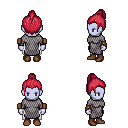
a pixel art fantasy rpg character, female body template, dark elf, purple skin, chain mail, white pants, ruby red short topknot hairstyle, leather bracers, brown shoes, four views (front, back, left, right), 2x2 character sprite sheet, small pixel art, hard edges, no anti-aliasing